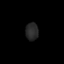
Tissue: skin
Cell type: Epithelial cells
Senescence score: 0.2801
Nuclear area (px): 221
Mean DAPI intensity: 39.855